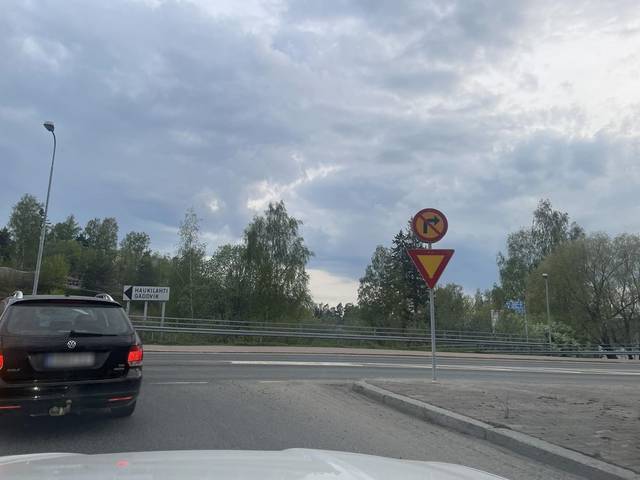
Region: Finland
Coordinates: 60.168, 24.768